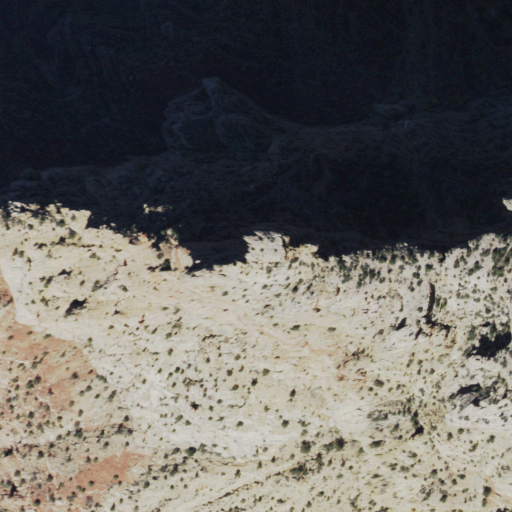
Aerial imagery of mountain in Arizona named Hollenback Point containing barren land, shrub, and evergreen forest